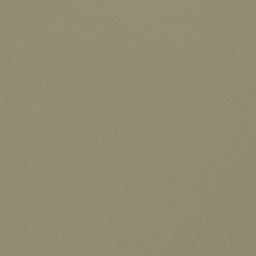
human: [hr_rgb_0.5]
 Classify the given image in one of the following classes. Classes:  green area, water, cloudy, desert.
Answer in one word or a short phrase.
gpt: cloudy